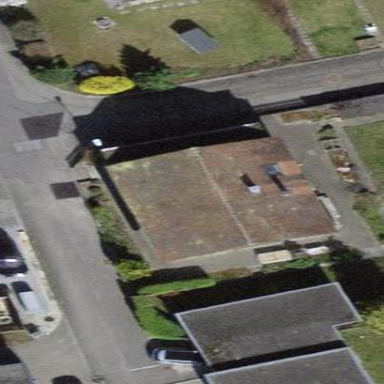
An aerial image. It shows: Building with tiled roof.